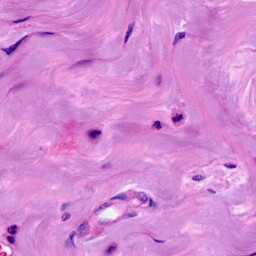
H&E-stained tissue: Breast